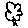
Label: tree